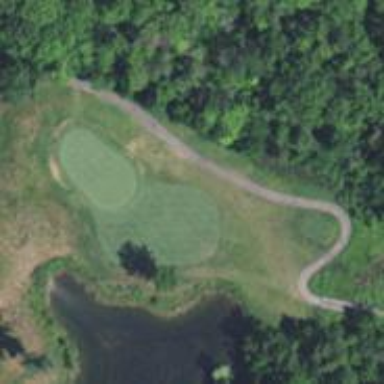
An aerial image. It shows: View of golf hole.